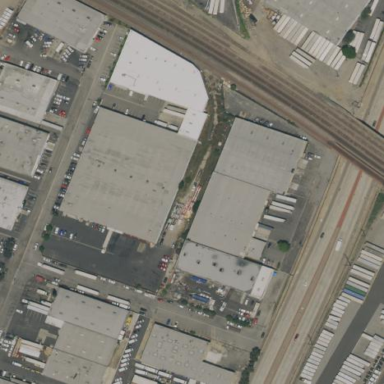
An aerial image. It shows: Warehouse building.